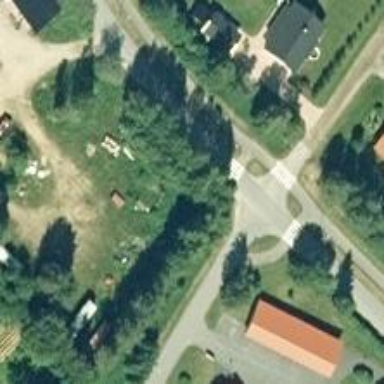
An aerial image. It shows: Uncontrolled road crossing.